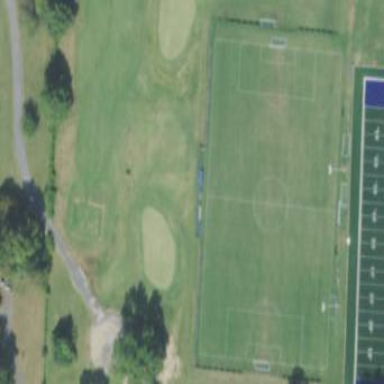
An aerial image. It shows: Soccer pitch for leisureland activities.